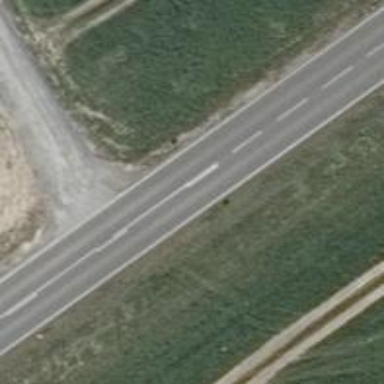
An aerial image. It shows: Asphalt road designated as trunk highway.